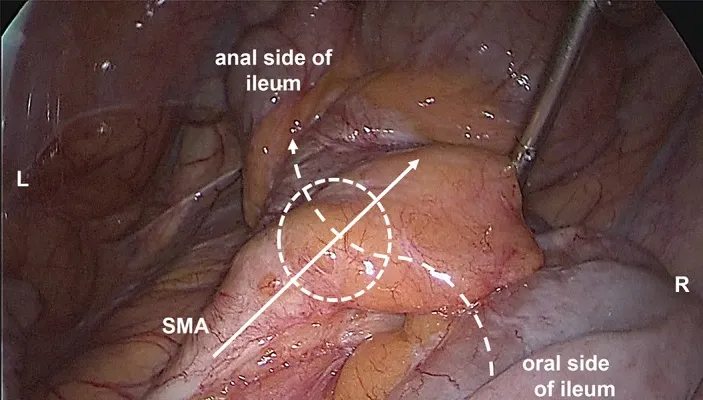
Laparoscopic pelvic view at the reoperation. Most of the small intestine passed through the dorsal side of the SMA from the left side to the right side of the patient, and that the distal ileum was compressed by the SMA near the pouch. L, left side of the patient; R, right side of the patient; SMA, superior mesenteric artery. White line with arrow shows the running of the SMA. Dotted line with arrow shows the running the ileum. Dotted circle shows the point of intestinal obstruction.
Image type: endoscopy (gi_endoscopy)